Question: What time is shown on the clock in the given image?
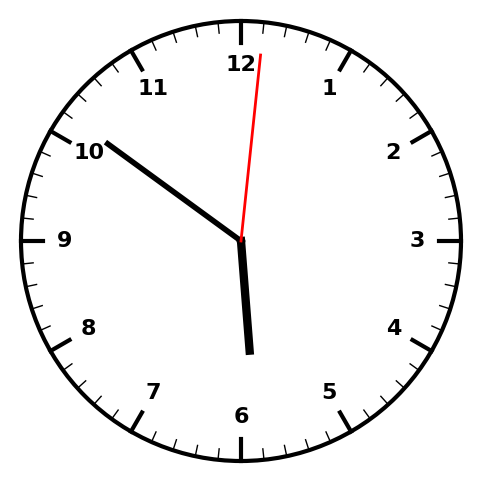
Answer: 05:51:01